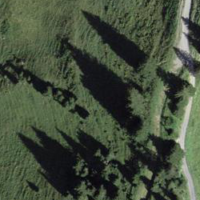
EUNIS habitat code: 23
Species observed at this site:
Parnassia palustris
Euphorbia cyparissias